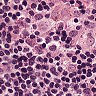
Metastatic tissue present: no